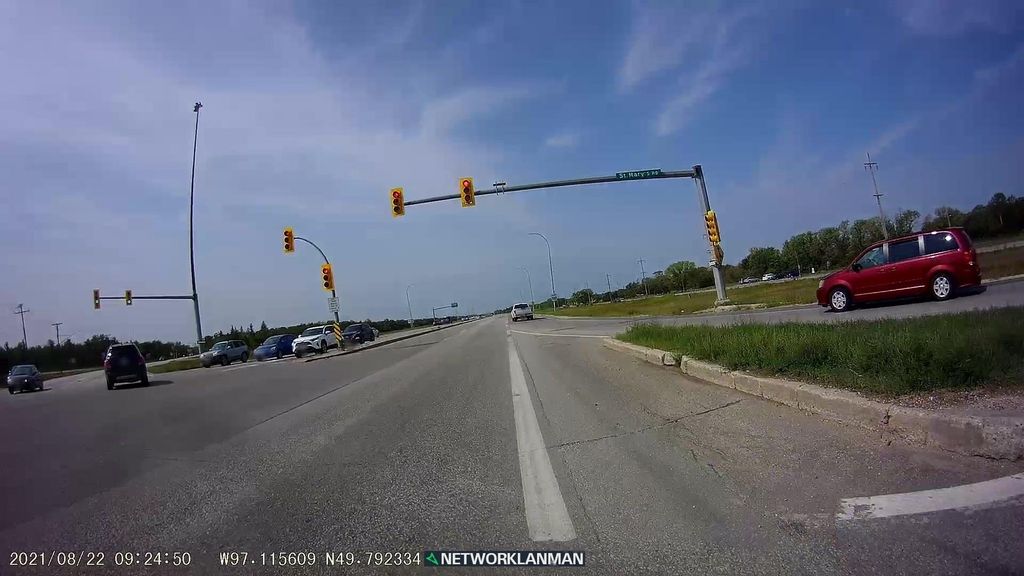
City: winnipeg